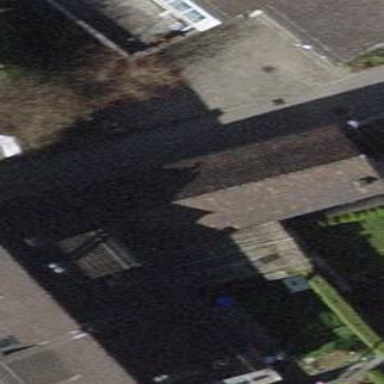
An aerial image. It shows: Shed.